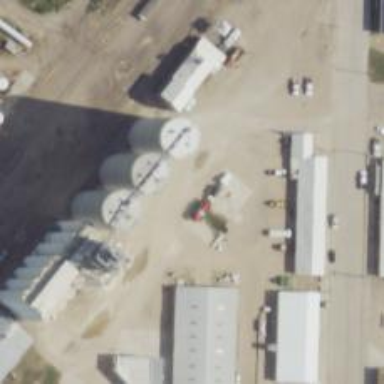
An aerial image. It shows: Silo.